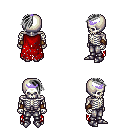
a pixel art fantasy rpg character, male body template, skeleton, red tattered cape, metal pants, gray long mohawk hairstyle, purple tiara, leather bracers, metal boots, four views (front, back, left, right), 2x2 character sprite sheet, small pixel art, hard edges, no anti-aliasing